Question: Auto Layout, as good as it is, driving me crazy with constraints. I have the portrait mode designed in IB but I can't get the desired landscape orientation to work.

Notice that when the orientation changes to landscape, the spacing between the UIImageView blocks decreases and the text alignment of 'SAMPLE TEXT' changes to right aligned.
Currently, I have added a few constraints for it to work. However, I need to keep the space between UIImageView blocks fixed, as a result of which it looks cramped up in portrait and fine in landscape. I need it to be spread out evenly in portrait and compress in landscape (like in image above). Similarly, currently my constraints bring up the text but it doesnot keep it at the center of screen and right aligned.
Is this possible at all with Auto Layout? If so, how? Help greatly appreciated.
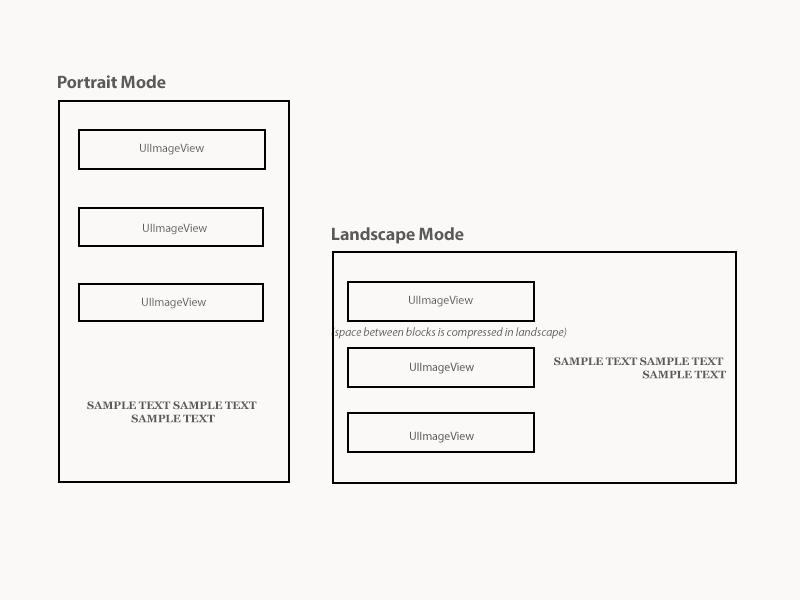
Answer: There are several ways to approach this. One way is to enclose your 3 image views in a UIView. Give the top and bottom image views constraints to the top and bottom respectively, and give the middle one a centerY constraint. Give this enclosing view a fixed height and width, and a constraint to the top of the controller's view. Make an IBOutlet to the height constraint for this enclosing view, and change it on rotation. In the example below, I gave it a height of 350 in portrait:
'''
-(void)updateViewConstraints {
[super updateViewConstraints];
if (self.view.bounds.size.height < self.view.bounds.size.width) {
self.heightCon.constant = self.view.bounds.size.height;
}else{
self.heightCon.constant = 350;
}
}
'''
As for the label, the easiest way is to remove the constraints you have (bottom and centerX), and add trailing and centerY on rotation.